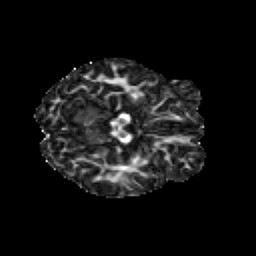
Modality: FA
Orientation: axial
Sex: male
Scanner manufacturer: siemens
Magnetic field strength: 3 T
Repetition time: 5 s
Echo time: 0.071 s